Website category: sports
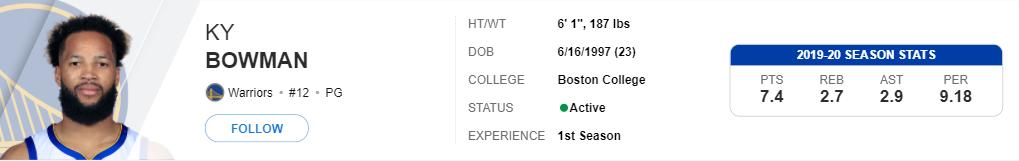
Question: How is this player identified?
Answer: Ky Bowman

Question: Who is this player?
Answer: Ky Bowman

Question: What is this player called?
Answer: Ky Bowman

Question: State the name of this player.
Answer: Ky Bowman

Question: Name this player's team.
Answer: Warriors

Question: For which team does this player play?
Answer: Warriors

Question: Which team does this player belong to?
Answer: Warriors

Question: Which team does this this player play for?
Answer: Warriors

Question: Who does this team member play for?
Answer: Warriors

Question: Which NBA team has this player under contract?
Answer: Warriors

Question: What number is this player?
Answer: #12

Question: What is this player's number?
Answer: #12

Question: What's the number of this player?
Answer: #12

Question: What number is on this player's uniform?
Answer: #12

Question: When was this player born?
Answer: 6/16/1997

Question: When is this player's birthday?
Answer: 6/16/1997

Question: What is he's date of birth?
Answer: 6/16/1997

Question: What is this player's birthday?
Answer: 6/16/1997

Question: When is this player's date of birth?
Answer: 6/16/1997

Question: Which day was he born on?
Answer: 6/16/1997

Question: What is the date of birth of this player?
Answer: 6/16/1997

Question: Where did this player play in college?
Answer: Boston College

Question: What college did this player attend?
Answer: Boston College

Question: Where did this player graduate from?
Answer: Boston College

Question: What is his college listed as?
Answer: Boston College

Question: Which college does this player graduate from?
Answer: Boston College

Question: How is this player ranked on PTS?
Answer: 7.4

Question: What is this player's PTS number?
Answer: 7.4

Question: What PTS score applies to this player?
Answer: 7.4

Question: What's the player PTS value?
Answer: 7.4

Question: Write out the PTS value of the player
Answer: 7.4

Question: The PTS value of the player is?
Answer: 7.4

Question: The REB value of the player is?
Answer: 2.7

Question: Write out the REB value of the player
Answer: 2.7

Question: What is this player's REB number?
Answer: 2.7

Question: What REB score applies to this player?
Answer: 2.7

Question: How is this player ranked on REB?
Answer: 2.7

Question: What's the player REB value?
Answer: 2.7

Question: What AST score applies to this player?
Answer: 2.9

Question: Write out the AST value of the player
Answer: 2.9

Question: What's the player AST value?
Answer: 2.9

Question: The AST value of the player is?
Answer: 2.9

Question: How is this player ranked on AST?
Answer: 2.9

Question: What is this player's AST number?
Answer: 2.9

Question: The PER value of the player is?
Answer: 9.18

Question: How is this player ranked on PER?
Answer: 9.18

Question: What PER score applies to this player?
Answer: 9.18

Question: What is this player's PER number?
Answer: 9.18

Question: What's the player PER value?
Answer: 9.18

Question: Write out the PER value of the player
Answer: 9.18

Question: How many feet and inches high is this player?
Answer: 6' 1"

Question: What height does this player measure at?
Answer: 6' 1"

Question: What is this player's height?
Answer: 6' 1"

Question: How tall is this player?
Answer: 6' 1"

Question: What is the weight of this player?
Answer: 187 lbs

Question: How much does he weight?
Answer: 187 lbs

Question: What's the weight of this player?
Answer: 187 lbs

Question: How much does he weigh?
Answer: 187 lbs

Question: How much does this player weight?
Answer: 187 lbs